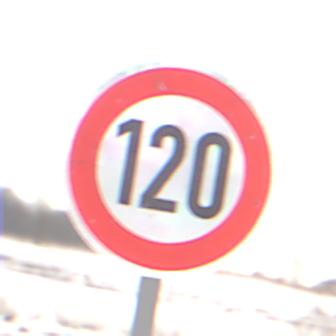
Verkehrszeichen: Geschwindigkeit120
Umgebung: Outdoor, Nature
Tageszeit: MorningAfternoon
Wetter: Overcast
Licht: Natural
Jahreszeit: Winter
Kontrast: LowContrast